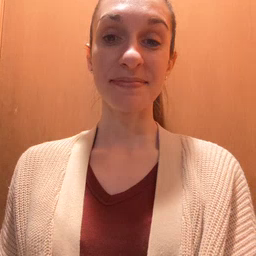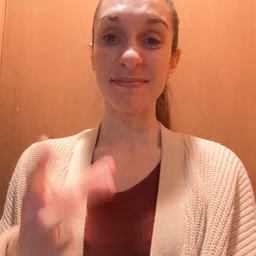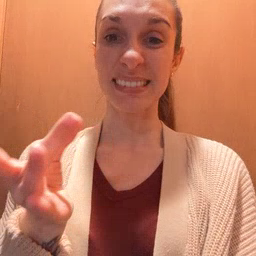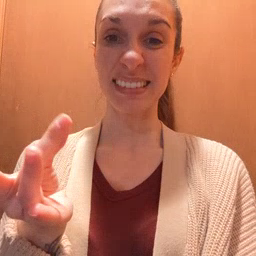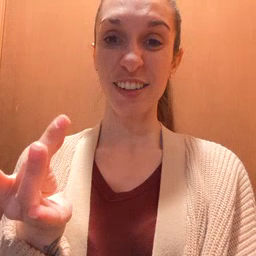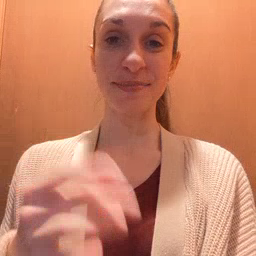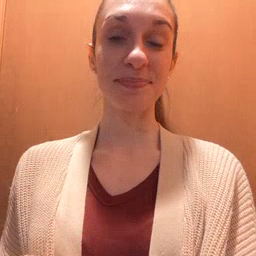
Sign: sticky